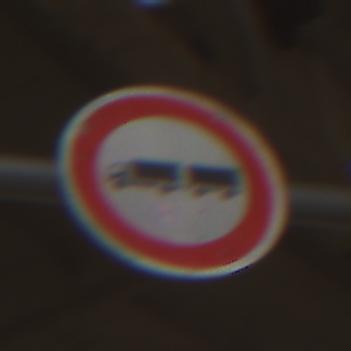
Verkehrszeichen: VerbotLastkraftwagenMitAnhaenger
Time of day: SunriseSunset
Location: Roofed (Suburban)
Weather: Clear
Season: NotSpecified
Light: Natural